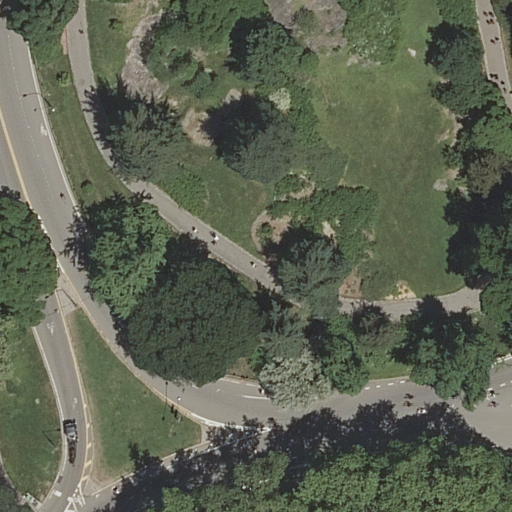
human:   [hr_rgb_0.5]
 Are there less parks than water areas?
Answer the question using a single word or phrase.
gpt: no

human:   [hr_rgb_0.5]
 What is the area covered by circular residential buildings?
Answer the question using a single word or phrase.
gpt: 0m2

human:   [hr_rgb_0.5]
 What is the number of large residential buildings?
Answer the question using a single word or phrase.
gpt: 0

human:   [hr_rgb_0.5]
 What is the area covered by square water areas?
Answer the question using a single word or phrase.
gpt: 0m2

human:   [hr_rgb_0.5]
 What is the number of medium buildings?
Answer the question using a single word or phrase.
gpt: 0

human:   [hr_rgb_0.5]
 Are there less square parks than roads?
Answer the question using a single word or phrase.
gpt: yes

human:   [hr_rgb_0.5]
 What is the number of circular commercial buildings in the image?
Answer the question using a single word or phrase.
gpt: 0

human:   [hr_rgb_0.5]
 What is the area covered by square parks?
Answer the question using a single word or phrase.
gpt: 0m2

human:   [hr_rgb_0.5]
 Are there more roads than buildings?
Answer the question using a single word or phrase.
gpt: yes

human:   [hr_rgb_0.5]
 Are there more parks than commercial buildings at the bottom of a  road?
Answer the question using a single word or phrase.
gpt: yes

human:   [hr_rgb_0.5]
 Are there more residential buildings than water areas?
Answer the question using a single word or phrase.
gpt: no

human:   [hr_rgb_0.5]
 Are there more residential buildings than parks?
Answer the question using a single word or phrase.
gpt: no

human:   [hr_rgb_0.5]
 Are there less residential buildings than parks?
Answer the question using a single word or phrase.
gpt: yes

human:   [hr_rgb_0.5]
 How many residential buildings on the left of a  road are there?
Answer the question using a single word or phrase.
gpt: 0

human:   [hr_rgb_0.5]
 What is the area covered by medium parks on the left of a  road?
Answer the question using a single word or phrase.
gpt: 0m2

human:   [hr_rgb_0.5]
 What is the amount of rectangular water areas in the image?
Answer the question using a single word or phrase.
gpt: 0

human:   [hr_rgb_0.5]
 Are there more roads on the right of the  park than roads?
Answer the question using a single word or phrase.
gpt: no

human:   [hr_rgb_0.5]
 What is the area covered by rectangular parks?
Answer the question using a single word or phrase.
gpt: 10627m2

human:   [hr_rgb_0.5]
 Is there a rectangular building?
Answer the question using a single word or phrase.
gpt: no

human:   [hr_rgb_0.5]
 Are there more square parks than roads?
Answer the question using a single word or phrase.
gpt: no

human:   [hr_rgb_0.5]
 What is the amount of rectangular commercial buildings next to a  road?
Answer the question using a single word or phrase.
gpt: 0

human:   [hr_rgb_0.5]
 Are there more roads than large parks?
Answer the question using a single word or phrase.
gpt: yes

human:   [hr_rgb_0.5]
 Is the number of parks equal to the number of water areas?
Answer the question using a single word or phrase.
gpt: no

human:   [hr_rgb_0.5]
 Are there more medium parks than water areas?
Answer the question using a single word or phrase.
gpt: no

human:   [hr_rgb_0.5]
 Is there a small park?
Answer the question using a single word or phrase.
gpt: no

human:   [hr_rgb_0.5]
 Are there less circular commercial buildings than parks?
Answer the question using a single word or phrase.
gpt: yes

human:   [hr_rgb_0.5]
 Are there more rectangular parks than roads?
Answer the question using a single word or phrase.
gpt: no

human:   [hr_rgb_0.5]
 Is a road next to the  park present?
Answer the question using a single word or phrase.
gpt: yes

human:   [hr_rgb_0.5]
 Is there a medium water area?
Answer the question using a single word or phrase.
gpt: no

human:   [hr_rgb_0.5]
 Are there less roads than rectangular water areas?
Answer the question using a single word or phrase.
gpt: no

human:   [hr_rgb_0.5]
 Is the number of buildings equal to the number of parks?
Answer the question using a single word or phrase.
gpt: no

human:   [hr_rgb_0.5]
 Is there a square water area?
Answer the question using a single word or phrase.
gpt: no

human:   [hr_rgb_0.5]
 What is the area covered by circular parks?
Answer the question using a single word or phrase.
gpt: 0m2

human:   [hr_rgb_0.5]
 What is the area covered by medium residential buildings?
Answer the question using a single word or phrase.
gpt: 0m2

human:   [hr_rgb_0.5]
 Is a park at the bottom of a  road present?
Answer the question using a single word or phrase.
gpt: no

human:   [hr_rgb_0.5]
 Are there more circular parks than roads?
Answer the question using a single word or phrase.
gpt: no